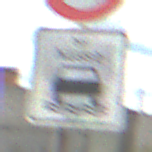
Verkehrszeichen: BeiNaesse
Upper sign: Geschwindigkeit130
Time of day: Midday
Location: Outdoor (Suburban)
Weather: PartlyCloudy
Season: Summer
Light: Natural